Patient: sex F, age 63
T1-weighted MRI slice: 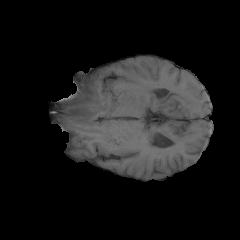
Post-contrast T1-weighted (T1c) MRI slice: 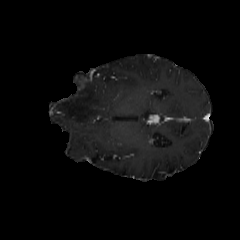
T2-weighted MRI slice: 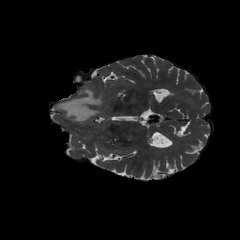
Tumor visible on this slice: yes
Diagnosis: Glioblastoma, IDH-wildtype
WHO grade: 4